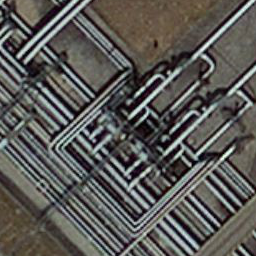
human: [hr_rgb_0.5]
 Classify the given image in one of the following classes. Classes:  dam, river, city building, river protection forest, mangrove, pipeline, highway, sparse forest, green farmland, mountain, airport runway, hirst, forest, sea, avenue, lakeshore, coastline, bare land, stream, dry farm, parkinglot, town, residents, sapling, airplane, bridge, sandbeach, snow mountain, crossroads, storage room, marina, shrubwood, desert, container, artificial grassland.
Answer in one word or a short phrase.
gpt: pipeline